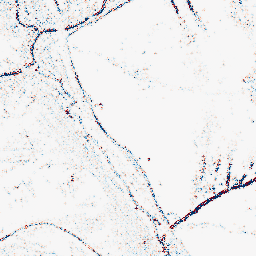
Category: morphological
Decomposition family: morphological_square
Decomposition parameters: operation: closing
size: 3
Upsampling method: regularized
Upsampling parameters: scale: 2
lambda_reg: 0.1
Upsampling scale: 2